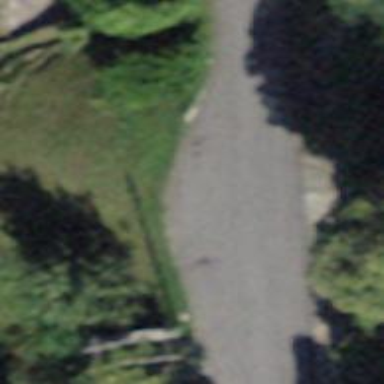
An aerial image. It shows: Passing place on the road.